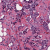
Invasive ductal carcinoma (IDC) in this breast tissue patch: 1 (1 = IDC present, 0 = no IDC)